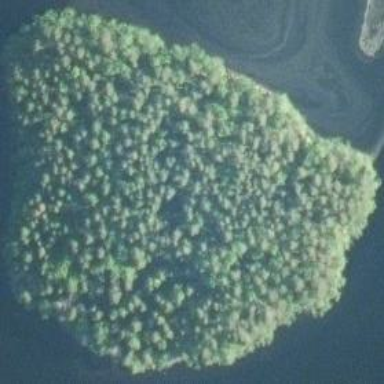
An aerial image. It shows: Islet surrounded by woodland.